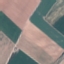
Land use / land cover: AnnualCrop